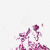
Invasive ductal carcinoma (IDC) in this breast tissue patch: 0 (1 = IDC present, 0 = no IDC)